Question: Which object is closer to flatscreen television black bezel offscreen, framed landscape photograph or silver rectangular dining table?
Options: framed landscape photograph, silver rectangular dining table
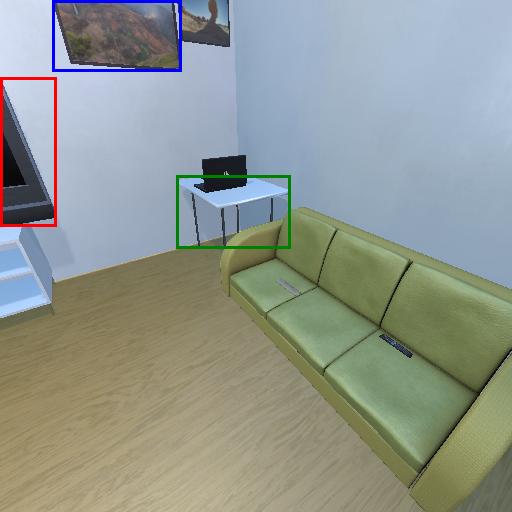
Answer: framed landscape photograph